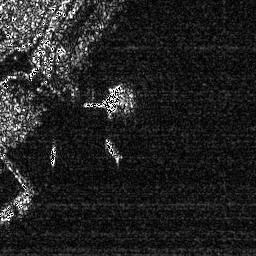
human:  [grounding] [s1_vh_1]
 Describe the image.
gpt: In the satellite image, there is  <ref>1 small ship </ref> <box>[[17, 55, 23, 65, 0]]</box> located at left,  <ref>2 medium ship </ref> <box>[[39, 53, 46, 63, 0], [31, 31, 48, 44, 0]]</box> located at center.